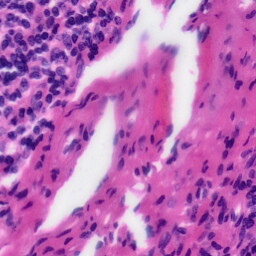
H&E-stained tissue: Tonsil